Question: I'm having problems removing the blue colored volumes from my COMSOL geometry. I want to remove them in a way that the resulting pipe system doesn't have any holes in it. Another way to put it: I want to cut off the "excess pipe".

I have tried all boolean operations COMSOL provides, but nothing seems to be useful to my problem. Which COMSOL tool can i use to achieve my geometry described above?
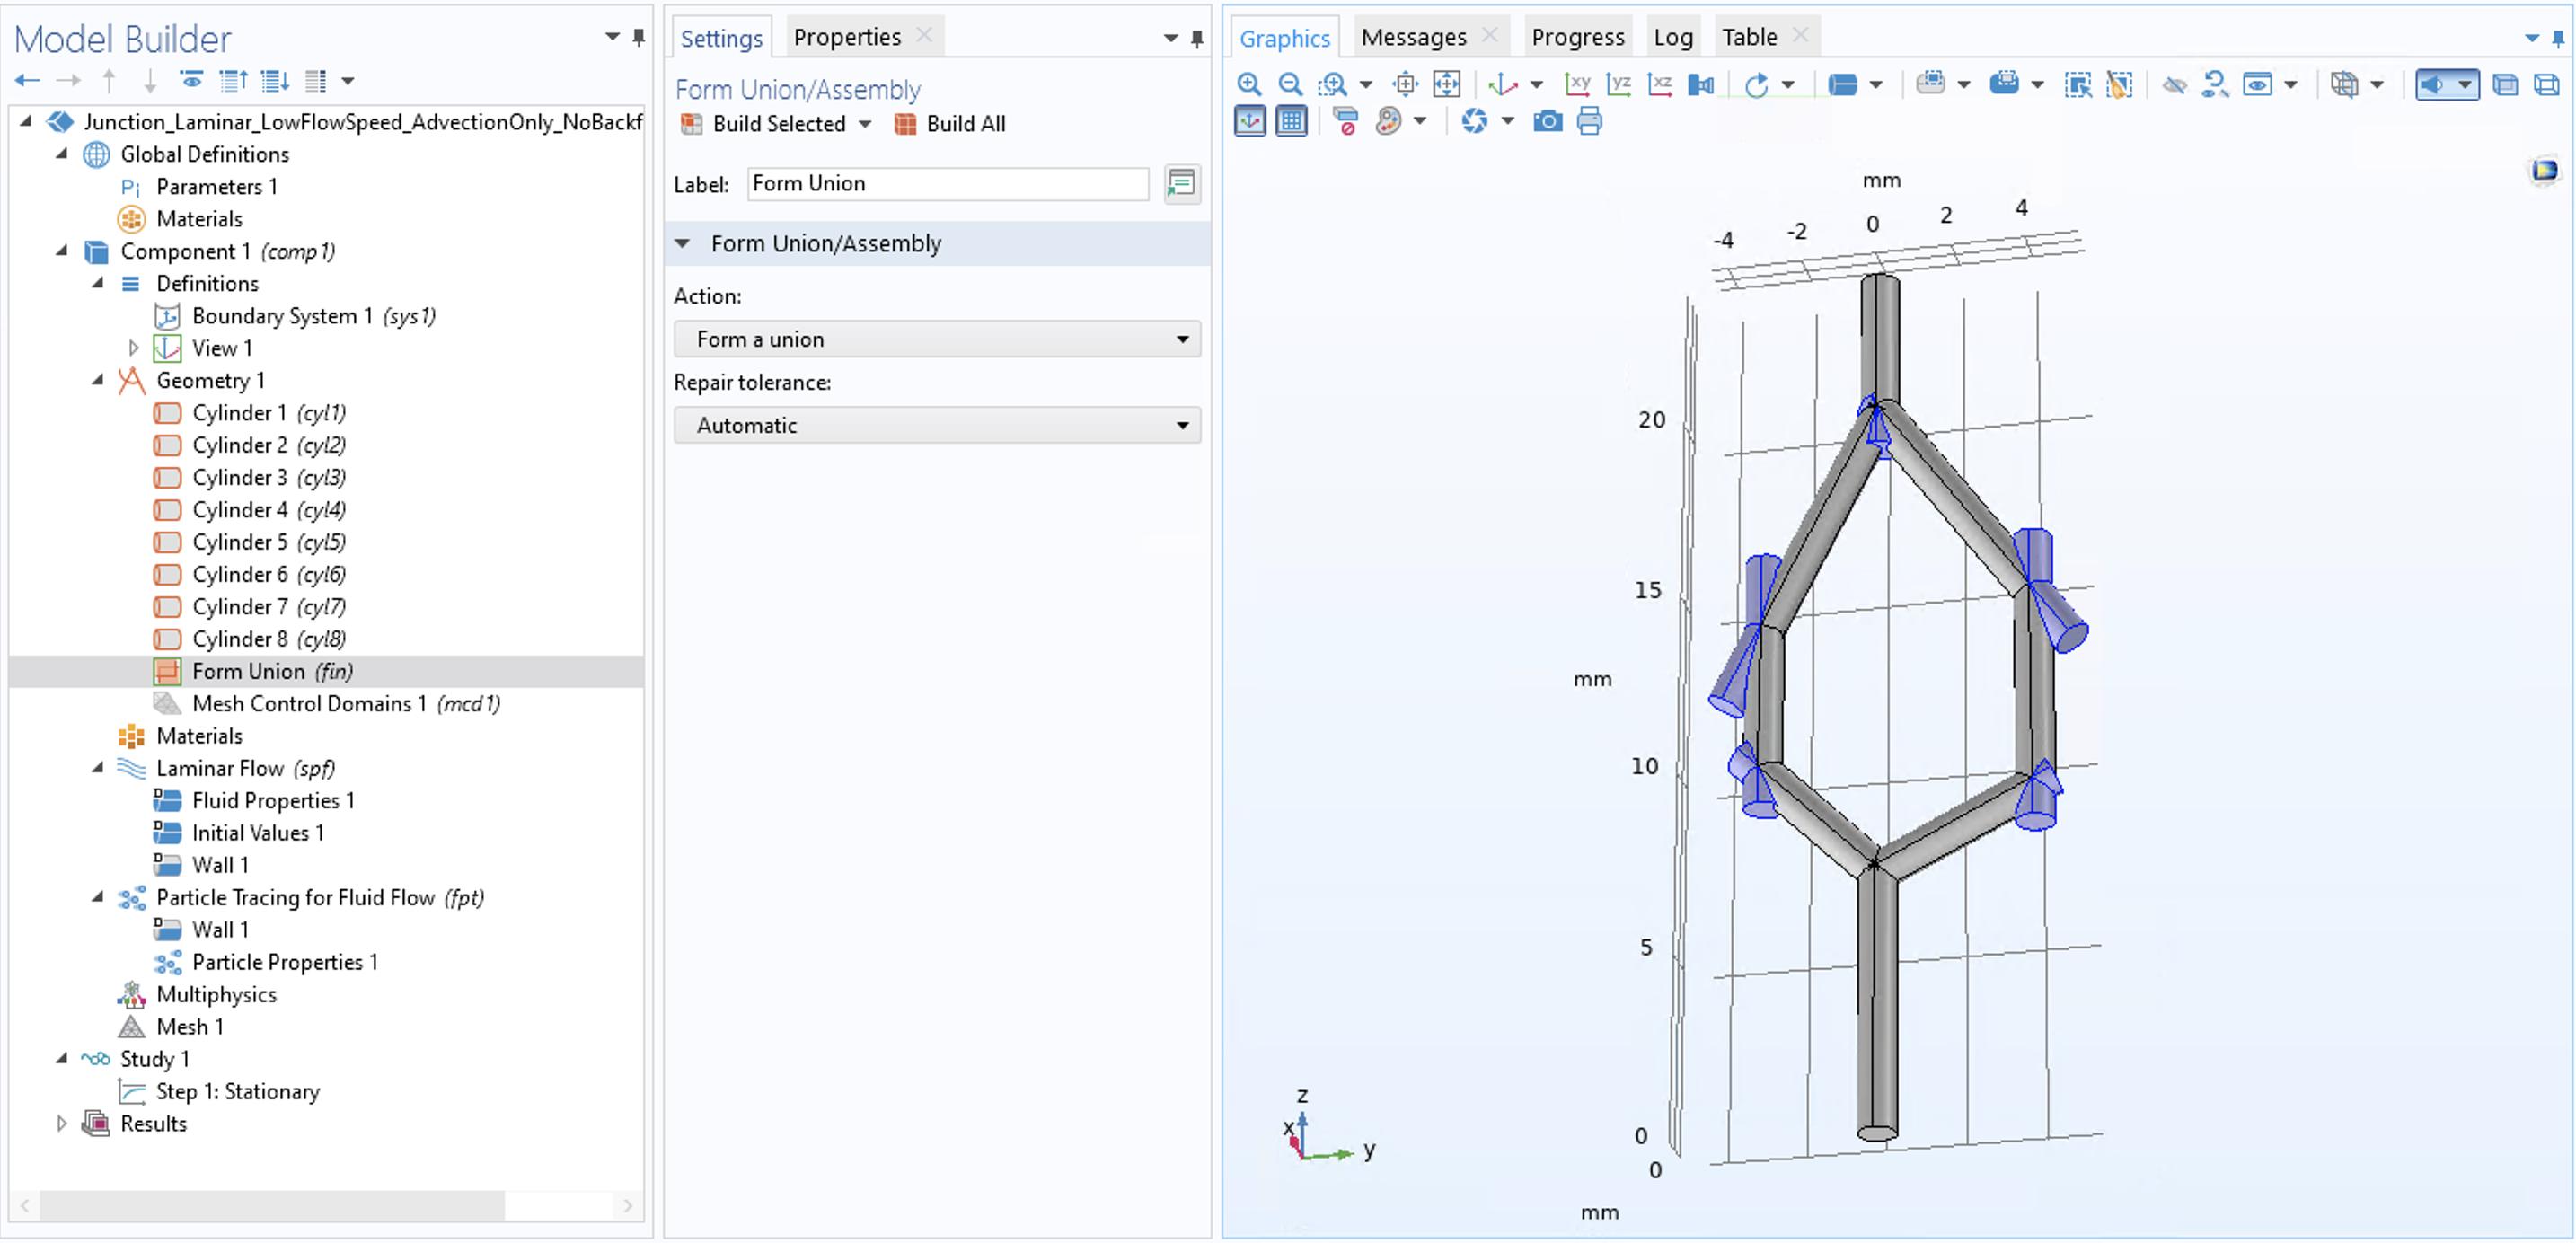
Answer: It is certainly possible to achieve this using a combination of boolean operations. But generally, the easiest way is to unite the objects, split them along interior boundaries, and delete the excess volumes:
- - - - - -
Obviously, the original objects all have to properly overlap for this to work.